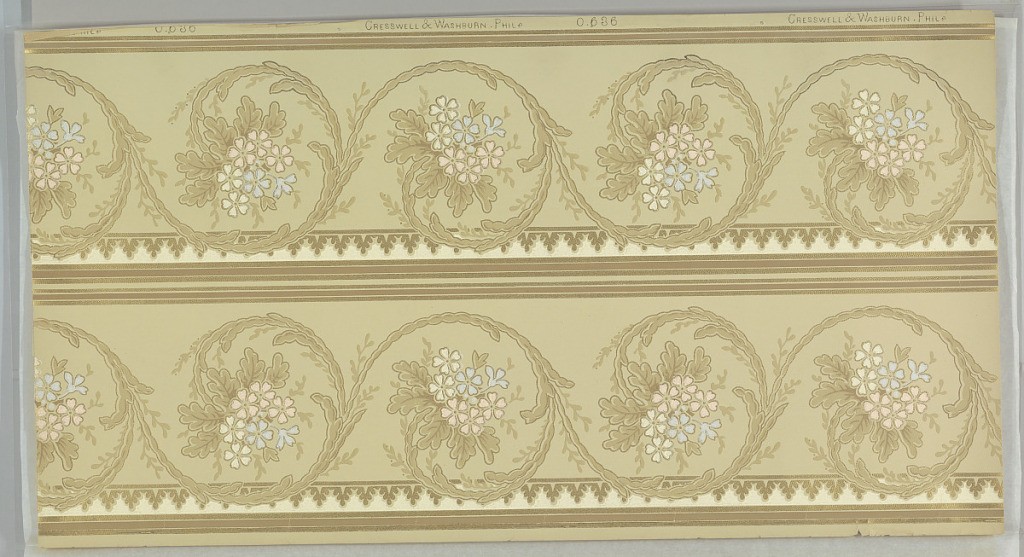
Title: Frieze
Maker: Cresswell & Washburn Ltd, Philadelphia, Pennsylvania, 1880 - 1900
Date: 1905–1915
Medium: Machine-printed paper, textured ground
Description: Borders printed two across. Floral bouquets of pink, blue and cream flowers encircled by foliate rinceaux. Top band of stripes and palmette pattern. Bottom band of stripes. Ground is beige and textured. Printed in pink, blue, cream, tan and metallic gold. Printed in selvedge: "Cresswell & Washburn. Phila 0.636".